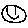
Label: smiley face